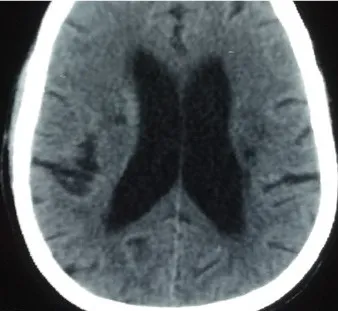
Multiple lacunar infarction.
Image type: radiology (ct)